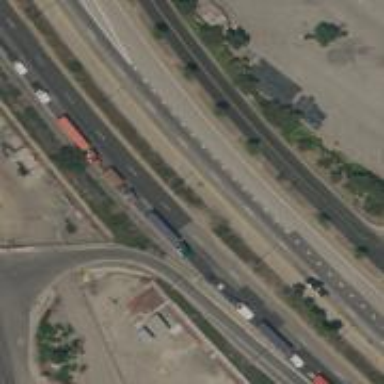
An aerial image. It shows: Motorway junction.